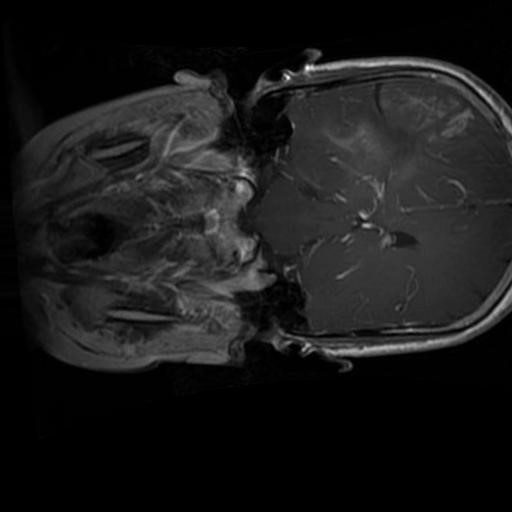
Label: brain_glioma